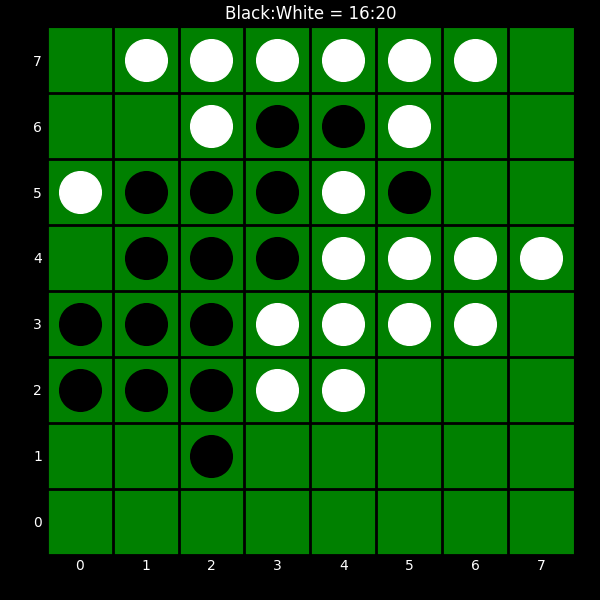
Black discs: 16
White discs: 20